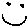
Label: smiley face